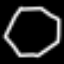
Label: octagon